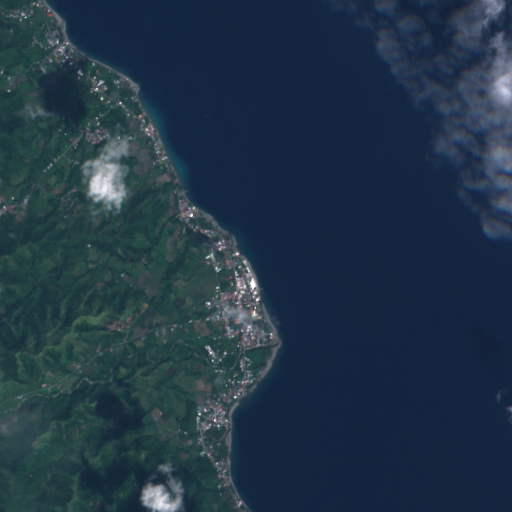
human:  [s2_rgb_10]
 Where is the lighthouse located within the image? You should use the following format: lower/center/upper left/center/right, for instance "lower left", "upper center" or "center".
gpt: The lighthouse is located in the center of the image.
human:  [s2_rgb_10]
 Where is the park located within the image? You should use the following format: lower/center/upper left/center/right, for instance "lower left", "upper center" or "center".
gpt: There is no park in the image.